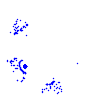
Particle: pion